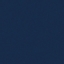
Land use / land cover class: SeaLake